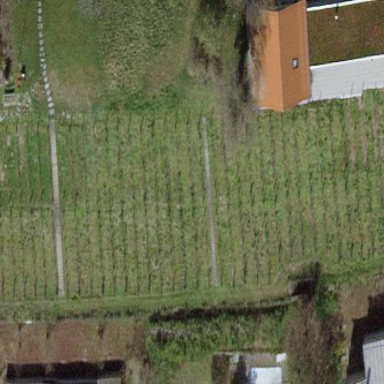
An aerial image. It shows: Vineyard where grapes are grown.